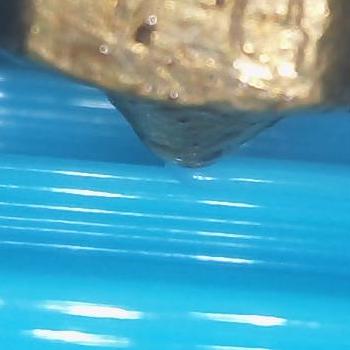
Flow rate: 267%